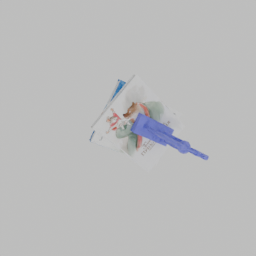
Label: decoration